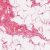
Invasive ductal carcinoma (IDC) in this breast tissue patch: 0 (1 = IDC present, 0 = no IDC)